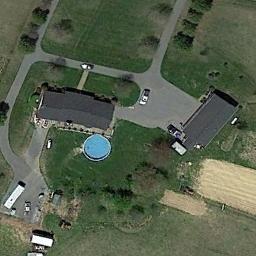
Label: sparse_residential